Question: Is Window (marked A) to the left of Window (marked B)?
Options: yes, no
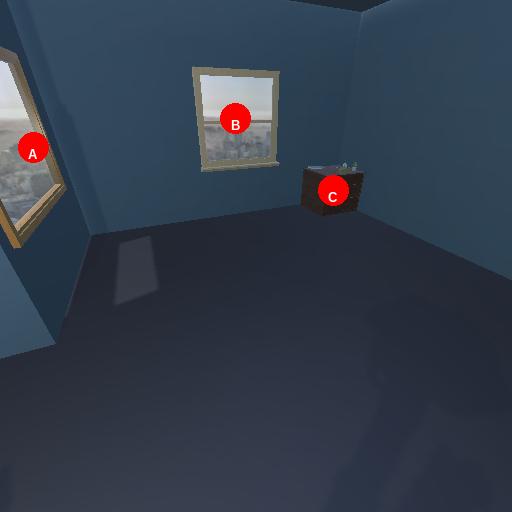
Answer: yes